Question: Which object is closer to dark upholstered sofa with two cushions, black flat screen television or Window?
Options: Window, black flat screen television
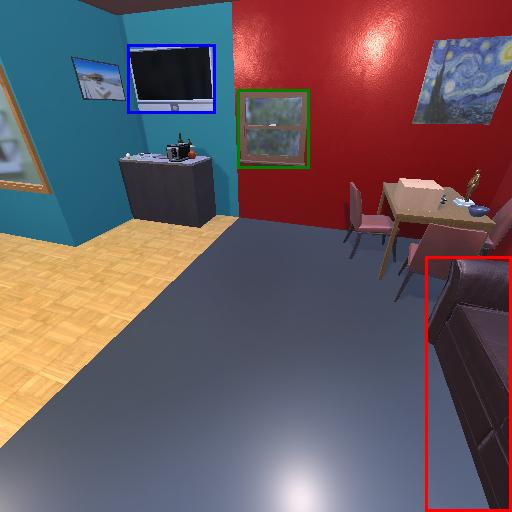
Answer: Window